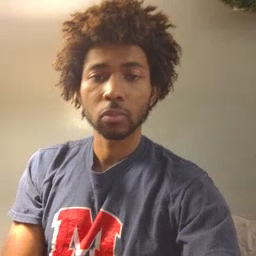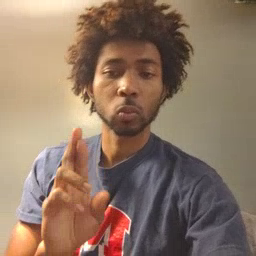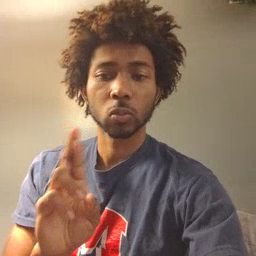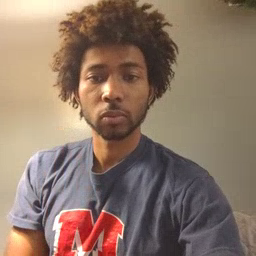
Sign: refrigerator